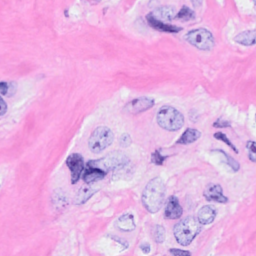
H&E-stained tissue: Breast